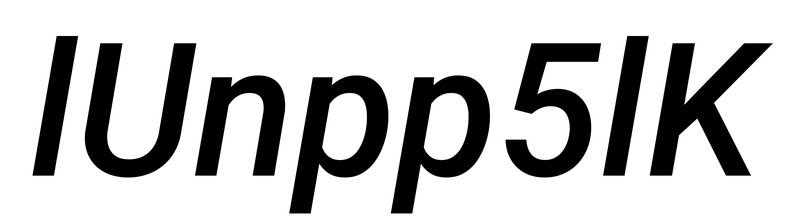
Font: Roboto-Italic_Medium_Italic